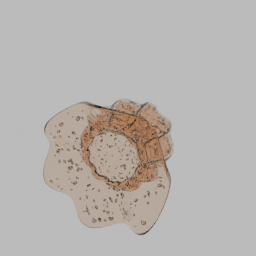
Label: decoration